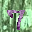
Label: 7